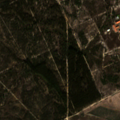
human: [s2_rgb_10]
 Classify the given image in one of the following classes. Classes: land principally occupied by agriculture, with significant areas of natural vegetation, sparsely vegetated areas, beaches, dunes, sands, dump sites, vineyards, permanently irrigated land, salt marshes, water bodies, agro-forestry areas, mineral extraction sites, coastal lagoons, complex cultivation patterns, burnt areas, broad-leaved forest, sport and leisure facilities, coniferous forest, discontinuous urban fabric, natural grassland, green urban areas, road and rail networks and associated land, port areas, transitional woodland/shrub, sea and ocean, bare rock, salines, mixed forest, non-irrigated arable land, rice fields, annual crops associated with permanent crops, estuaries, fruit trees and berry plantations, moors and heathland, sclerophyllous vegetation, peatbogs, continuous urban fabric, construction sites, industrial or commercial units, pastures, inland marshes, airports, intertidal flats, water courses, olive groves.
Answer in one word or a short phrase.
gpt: broad-leaved forest, transitional woodland/shrub